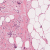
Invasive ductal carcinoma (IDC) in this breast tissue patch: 1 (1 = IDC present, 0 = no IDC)